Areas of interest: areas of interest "Youth Hostel"
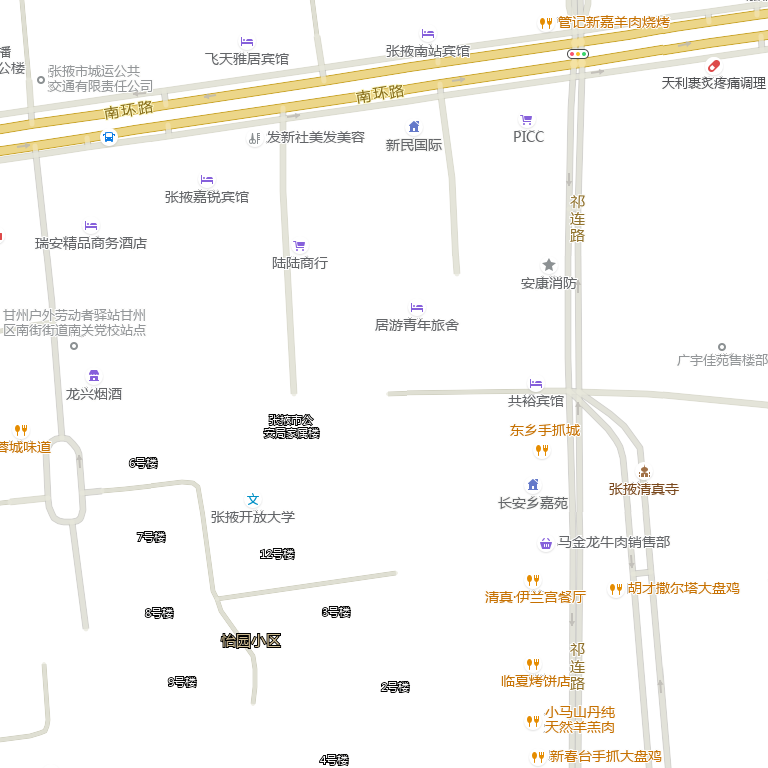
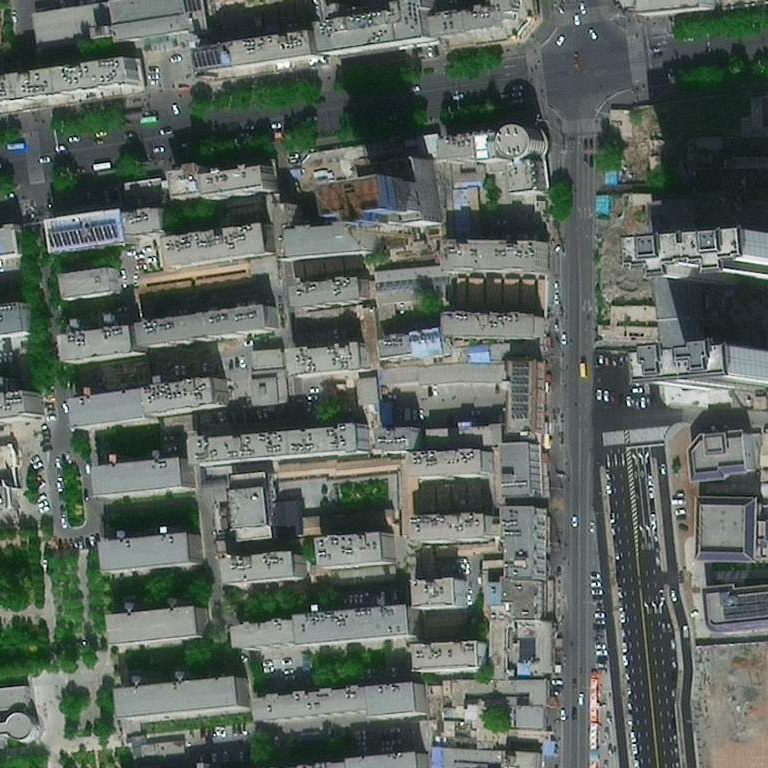